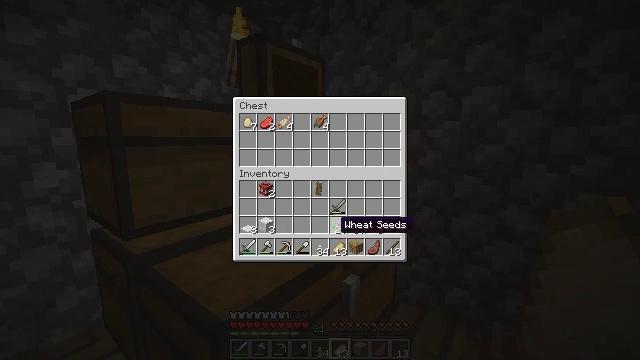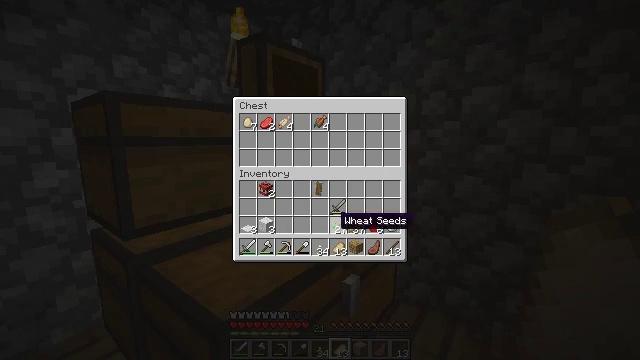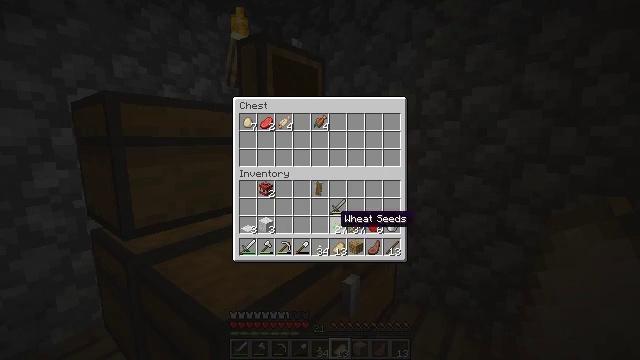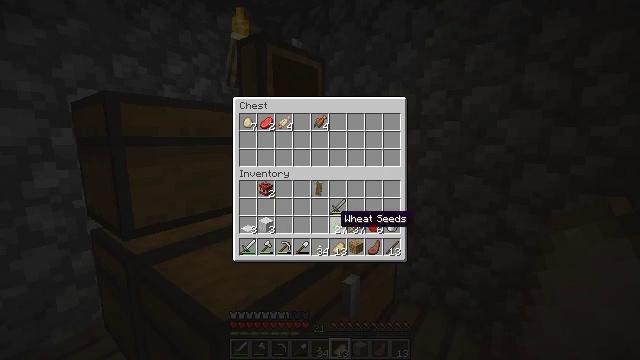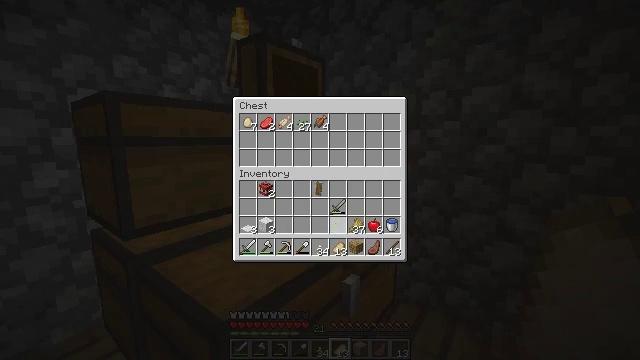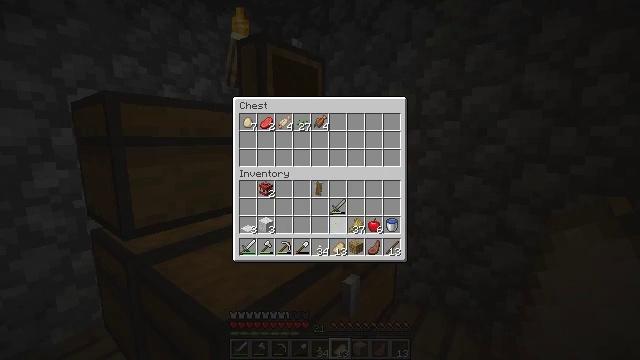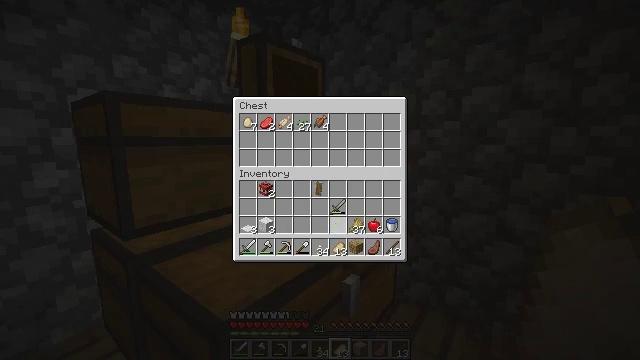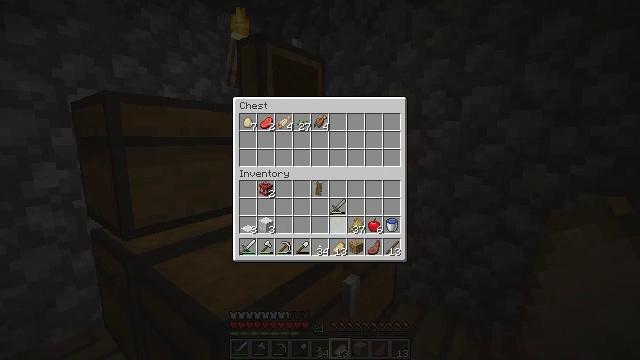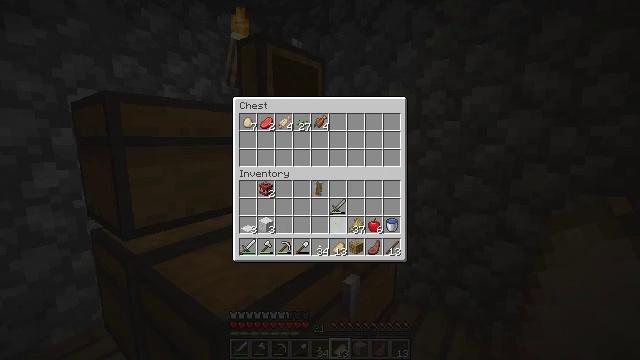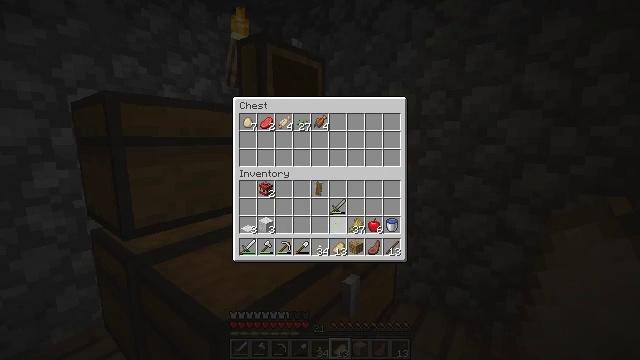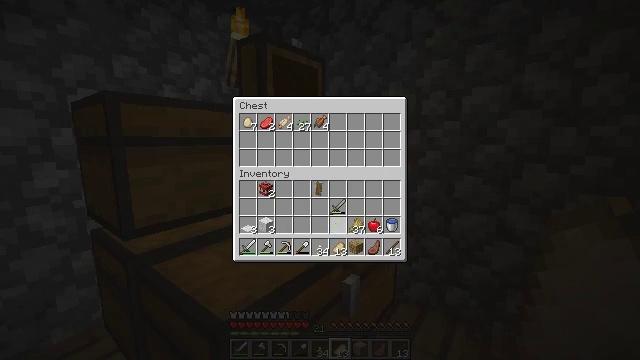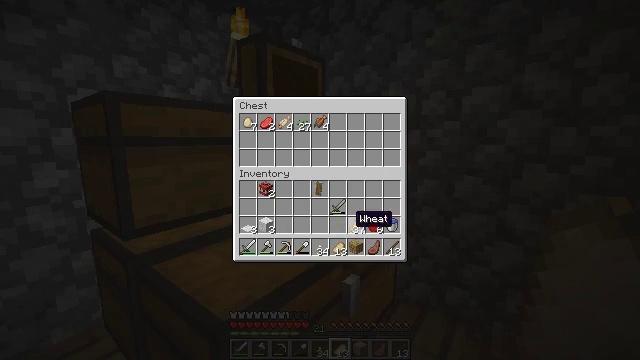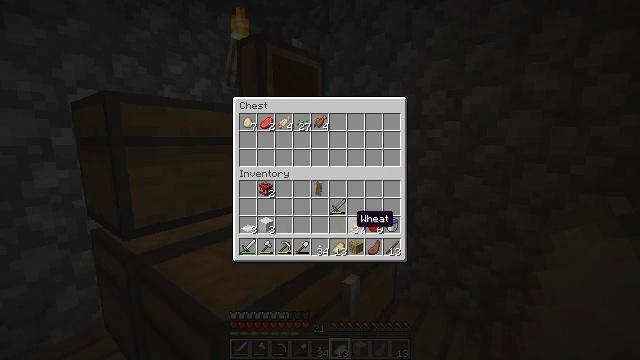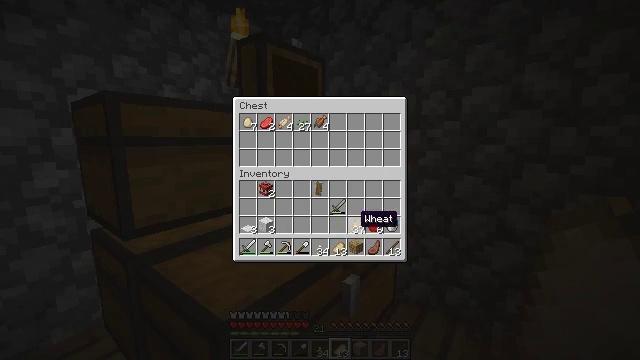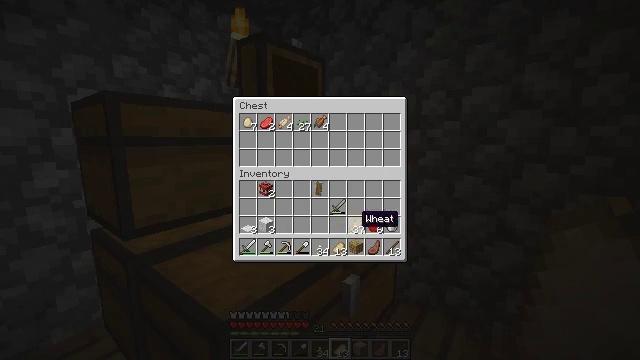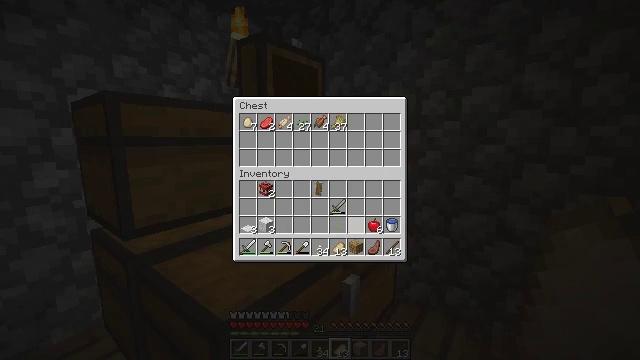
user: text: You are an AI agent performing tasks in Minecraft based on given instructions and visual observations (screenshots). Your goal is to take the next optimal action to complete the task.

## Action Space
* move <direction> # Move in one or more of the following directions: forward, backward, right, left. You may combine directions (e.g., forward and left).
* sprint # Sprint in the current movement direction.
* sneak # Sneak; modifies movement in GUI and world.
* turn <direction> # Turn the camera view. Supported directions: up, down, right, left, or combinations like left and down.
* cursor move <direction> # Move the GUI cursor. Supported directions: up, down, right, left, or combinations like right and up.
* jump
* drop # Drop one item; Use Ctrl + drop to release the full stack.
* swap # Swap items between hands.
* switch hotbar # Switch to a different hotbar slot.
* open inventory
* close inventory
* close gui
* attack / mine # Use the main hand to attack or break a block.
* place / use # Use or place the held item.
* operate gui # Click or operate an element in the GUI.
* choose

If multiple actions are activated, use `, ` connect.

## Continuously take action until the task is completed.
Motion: motion action
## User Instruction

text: Attack the chest to pick it up.
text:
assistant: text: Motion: sneak
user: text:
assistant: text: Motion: sneak
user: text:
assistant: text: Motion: sneak
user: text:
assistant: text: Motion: sneak, choose
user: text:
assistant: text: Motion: sneak, choose
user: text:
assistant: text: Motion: sneak
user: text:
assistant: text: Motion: sneak
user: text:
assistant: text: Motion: sneak
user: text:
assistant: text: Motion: sneak
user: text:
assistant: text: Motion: sneak
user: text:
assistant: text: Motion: sneak
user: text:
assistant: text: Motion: sneak
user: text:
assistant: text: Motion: sneak
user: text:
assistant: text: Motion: sneak
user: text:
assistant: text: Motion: sneak, choose
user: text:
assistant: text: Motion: sneak, choose
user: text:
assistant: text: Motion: sneak
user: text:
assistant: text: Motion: sneak
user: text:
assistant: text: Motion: sneak
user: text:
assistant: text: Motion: cursor move left
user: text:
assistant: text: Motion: turn left and up, close gui
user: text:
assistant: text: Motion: turn left and up, open inventory
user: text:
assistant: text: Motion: turn left and up, open inventory
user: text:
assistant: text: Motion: turn left
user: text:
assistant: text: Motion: no_op
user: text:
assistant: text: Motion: turn left
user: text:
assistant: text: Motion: turn left
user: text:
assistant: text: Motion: use / place
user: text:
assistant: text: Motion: use / place
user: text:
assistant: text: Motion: use / place